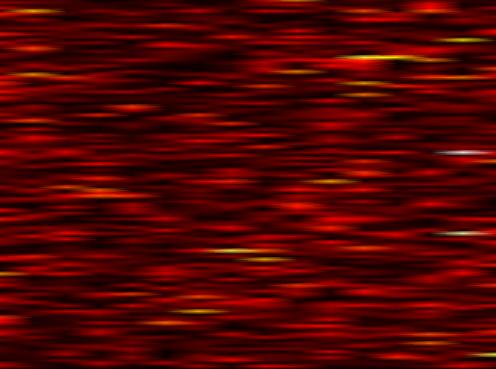
Label: FOFDM